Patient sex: M
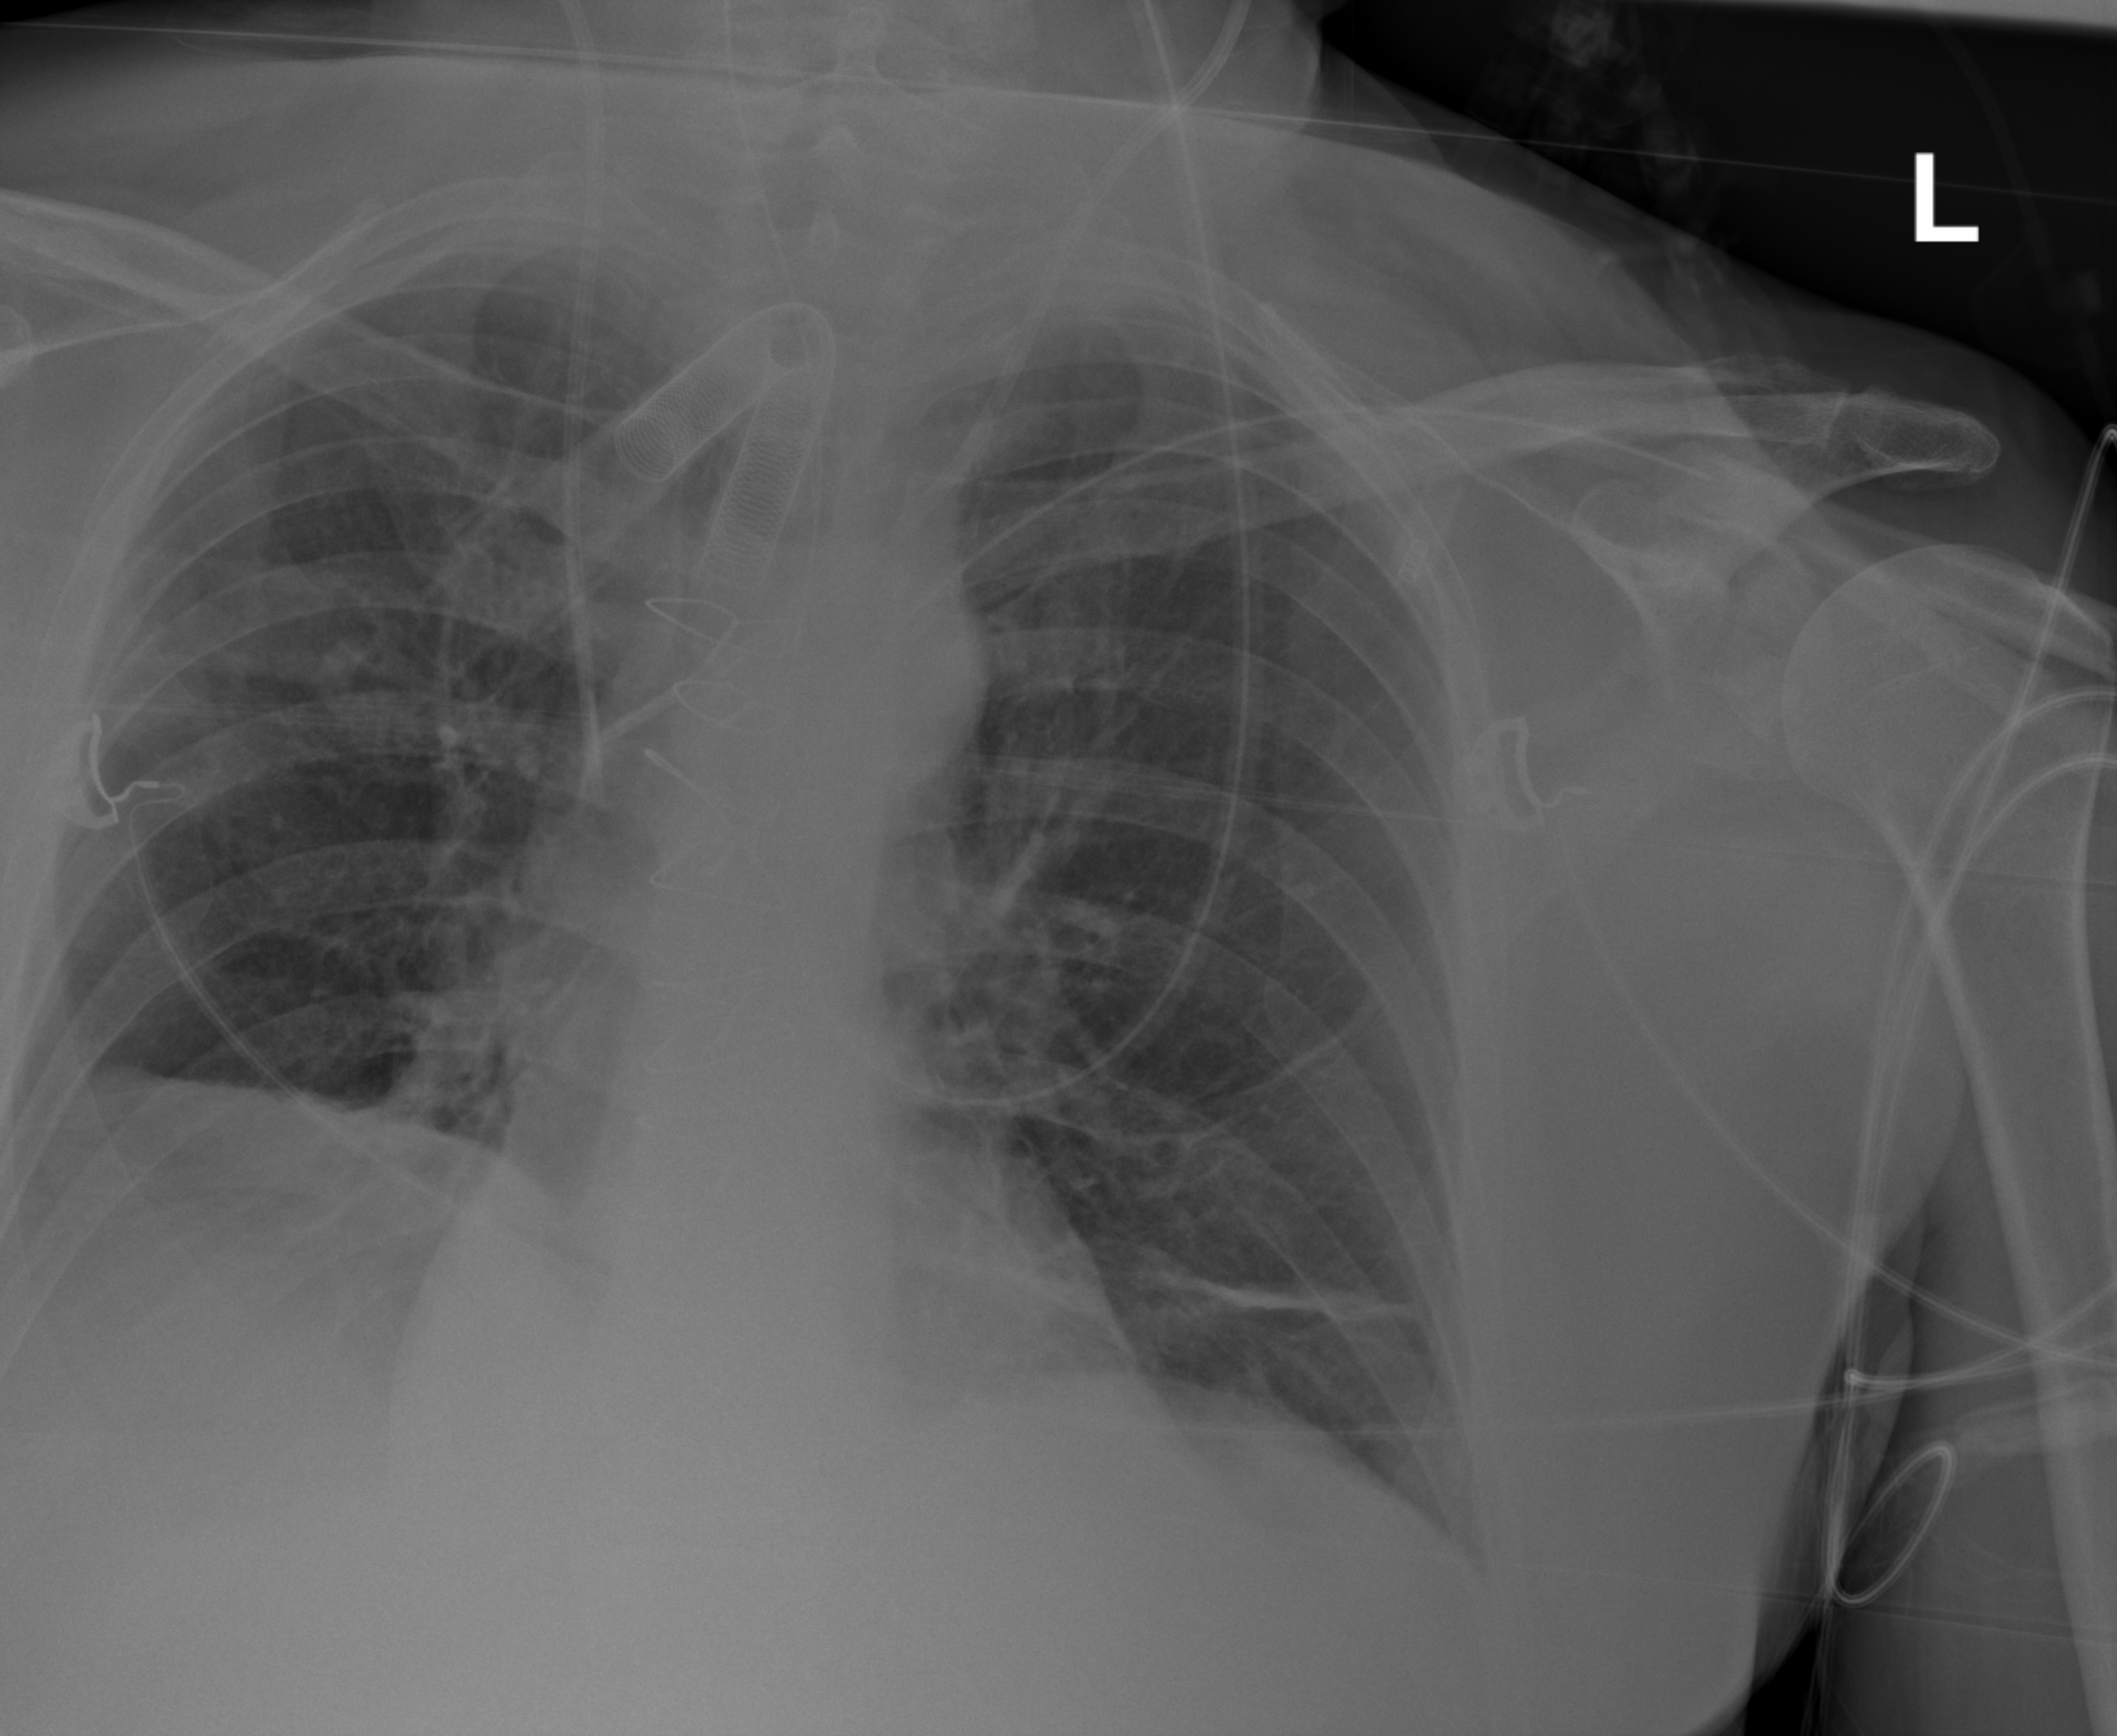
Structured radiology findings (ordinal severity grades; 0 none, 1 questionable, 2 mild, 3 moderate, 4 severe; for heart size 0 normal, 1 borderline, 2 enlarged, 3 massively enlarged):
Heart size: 0
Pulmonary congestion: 2
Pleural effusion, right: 1
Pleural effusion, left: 1
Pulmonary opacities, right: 0
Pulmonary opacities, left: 0
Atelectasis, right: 3
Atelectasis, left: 2